Aerial crown-view tile of a tropical tree (Barro Colorado Island, Panama), acquired 20250915:
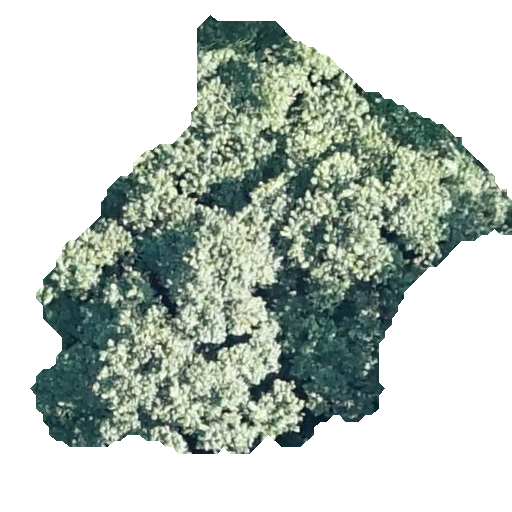
Species: Luehea seemannii
GBIF accepted scientific name: Luehea seemannii
Crown area: 181.854 m²